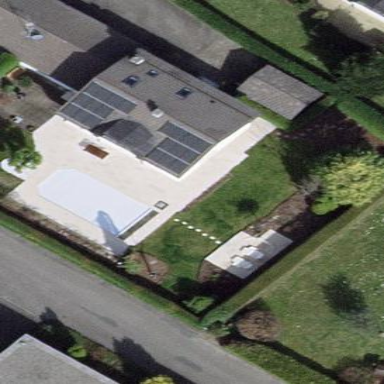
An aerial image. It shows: Garden enclosed by fence.